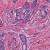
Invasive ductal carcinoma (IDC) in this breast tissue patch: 1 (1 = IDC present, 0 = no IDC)